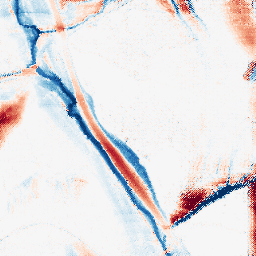
Category: morphological
Decomposition family: morphological_ellipse
Decomposition parameters: operation: average
width: 10
height: 50
Upsampling method: regularized
Upsampling parameters: scale: 4
lambda_reg: 0.1
Upsampling scale: 4